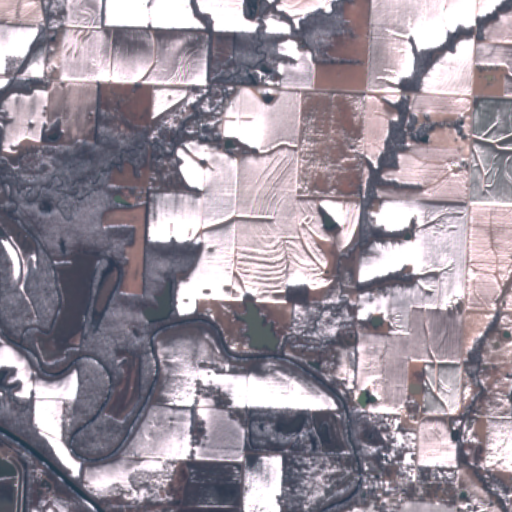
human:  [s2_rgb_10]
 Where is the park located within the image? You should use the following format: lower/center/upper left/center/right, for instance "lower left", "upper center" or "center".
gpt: The park is located in the lower right of the image.
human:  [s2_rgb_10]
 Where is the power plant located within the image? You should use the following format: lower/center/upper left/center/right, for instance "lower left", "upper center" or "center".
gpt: There is no power plant in the image.